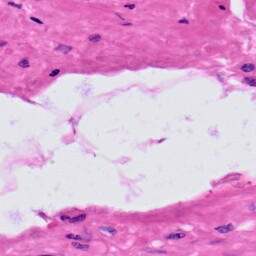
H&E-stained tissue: Prostate